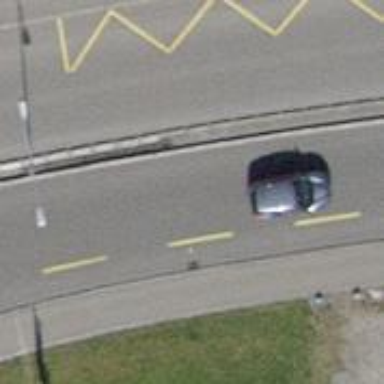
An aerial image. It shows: Public transport stop position.